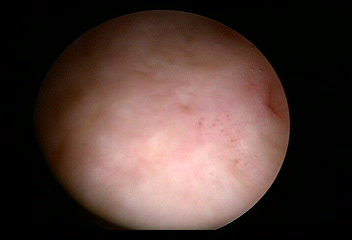
Modality: WLC
Class: Normal mucosa
Bladder cancer association: No